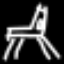
Label: chair